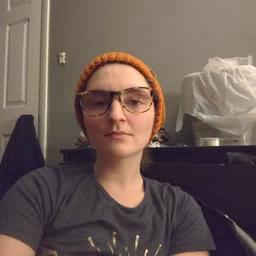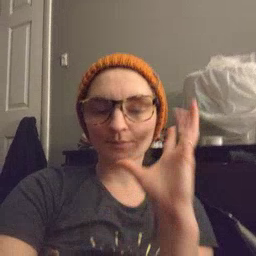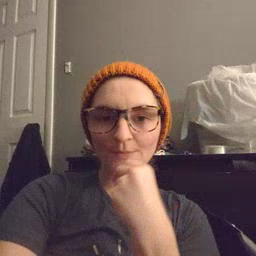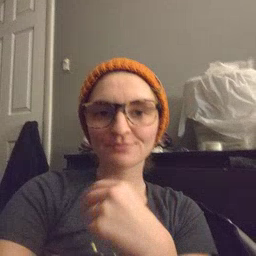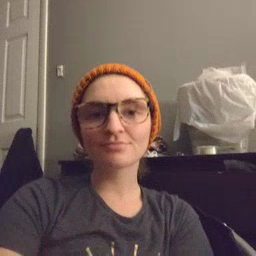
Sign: pretty